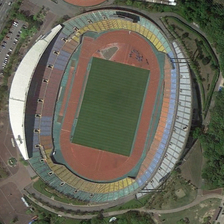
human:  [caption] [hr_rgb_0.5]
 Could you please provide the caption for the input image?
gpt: many green trees are near a large stadium .

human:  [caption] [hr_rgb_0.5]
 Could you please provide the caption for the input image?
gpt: many green trees are near a large stadium .

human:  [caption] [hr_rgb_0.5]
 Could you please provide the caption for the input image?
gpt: many green trees are near a large stadium .

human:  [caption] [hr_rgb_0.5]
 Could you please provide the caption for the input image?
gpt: many green trees are near a large stadium .

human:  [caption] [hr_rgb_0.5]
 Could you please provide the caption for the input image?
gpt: many green trees are near a large stadium .